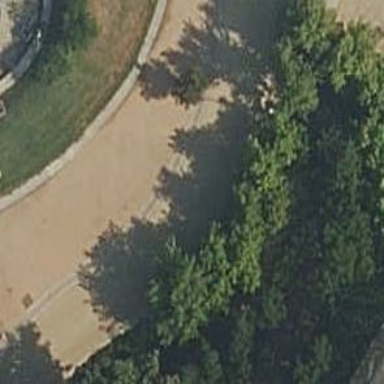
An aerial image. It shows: Footway with concrete surface.